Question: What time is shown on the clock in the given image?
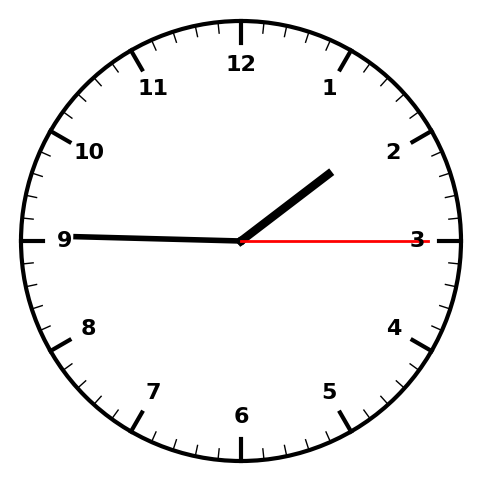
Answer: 01:45:15